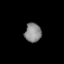
Tissue: lung
Cell type: Epithelial cells
Senescence score: 0.2165
Nuclear area (px): 310
Mean DAPI intensity: 136.145